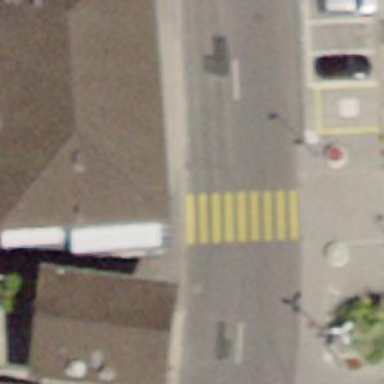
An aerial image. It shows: Marked zebra crossing on the road.